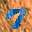
Label: 7